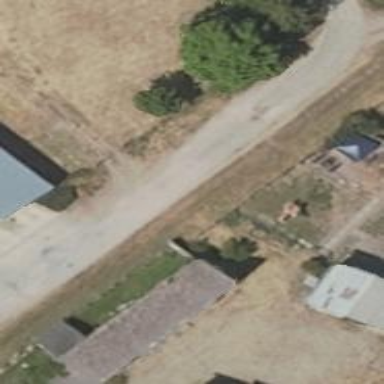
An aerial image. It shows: Shed.